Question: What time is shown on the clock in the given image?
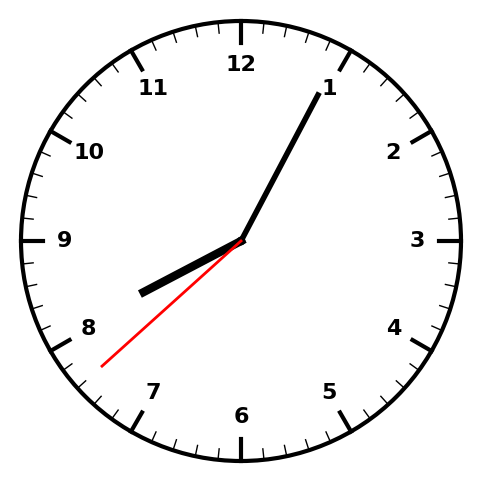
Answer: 08:04:38